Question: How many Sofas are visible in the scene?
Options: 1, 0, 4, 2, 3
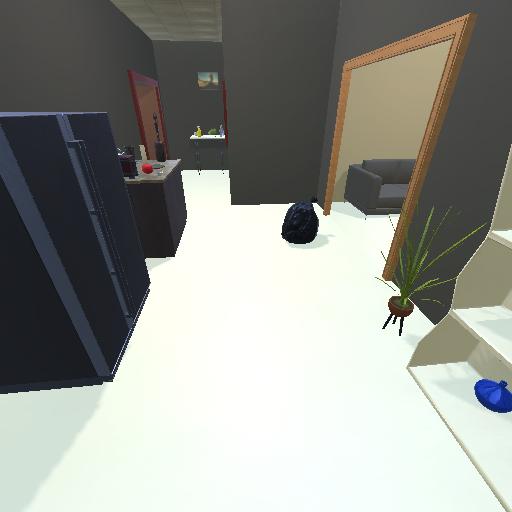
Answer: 1